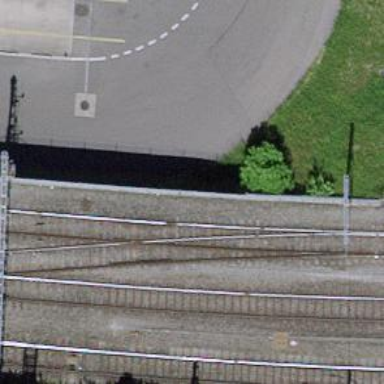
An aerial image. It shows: Single-track electrified railway spur with contact line for service.